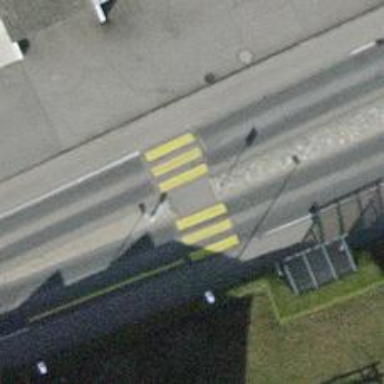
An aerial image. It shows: Uncontrolled crossing with central island on the road.